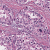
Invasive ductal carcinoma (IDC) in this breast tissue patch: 1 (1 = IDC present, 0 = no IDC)